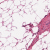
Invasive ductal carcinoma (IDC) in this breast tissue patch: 0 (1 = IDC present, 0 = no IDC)